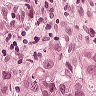
Metastatic tissue present: yes